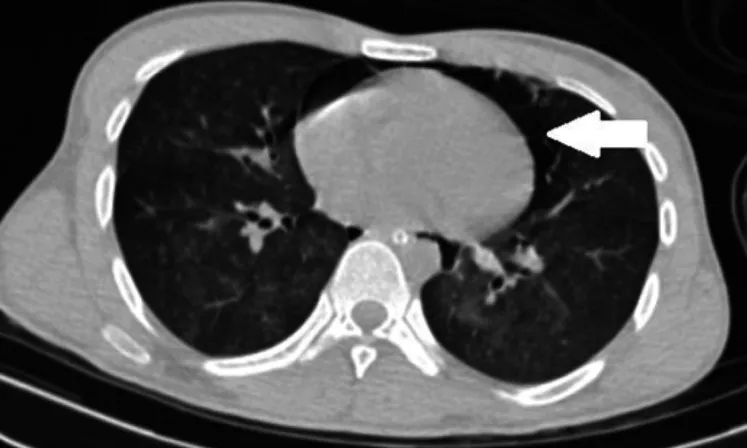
Pneumopericardium.
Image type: radiology (ct)